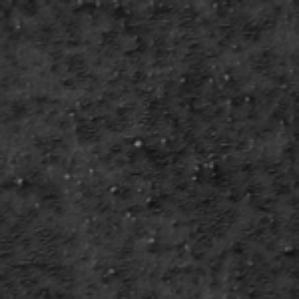
Label: frost